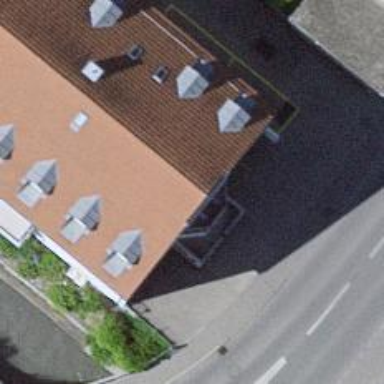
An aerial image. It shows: Pharmacy.